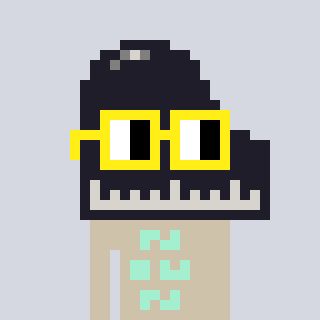
a pixel art character with square yellow glasses, a piano-shaped head and a bege-colored body on a cool background